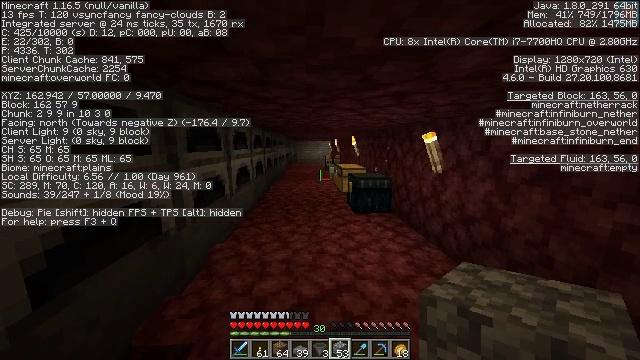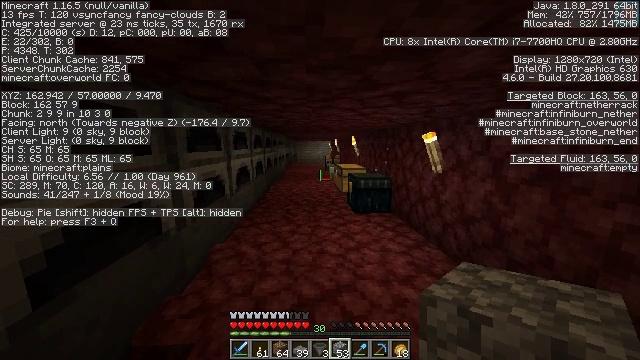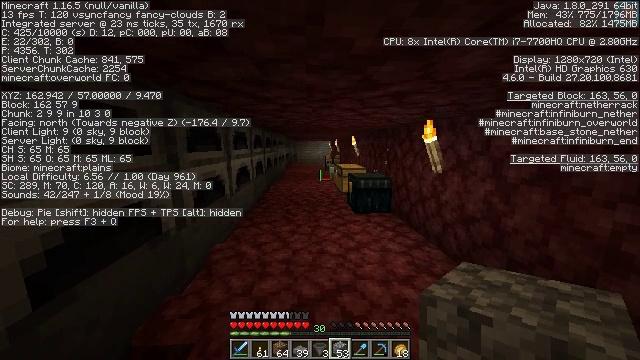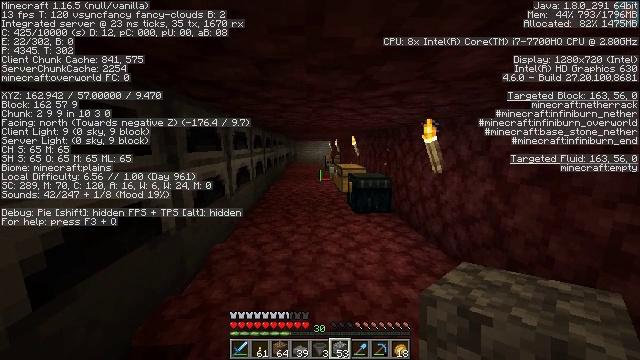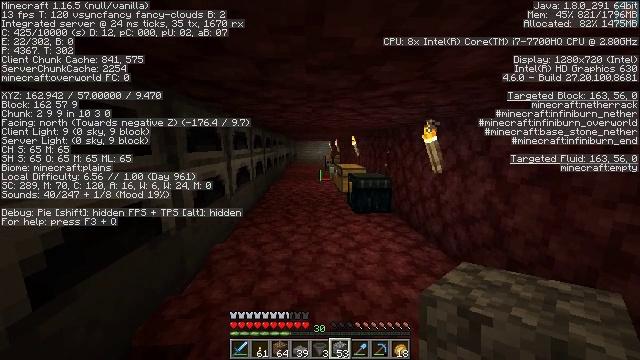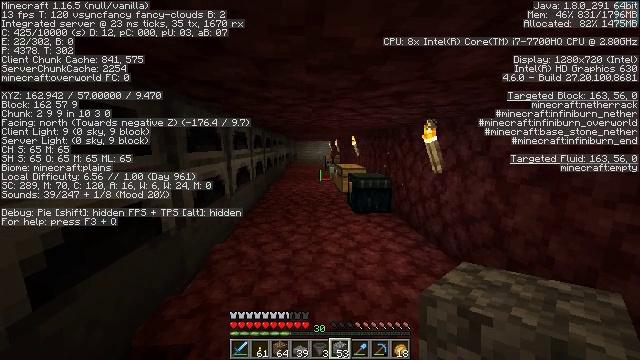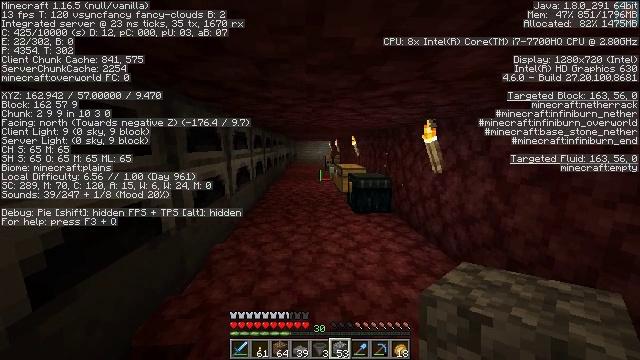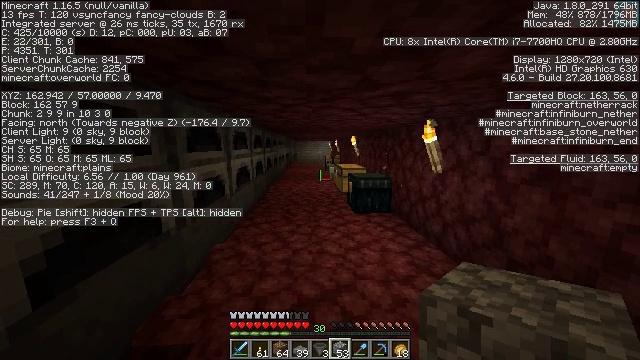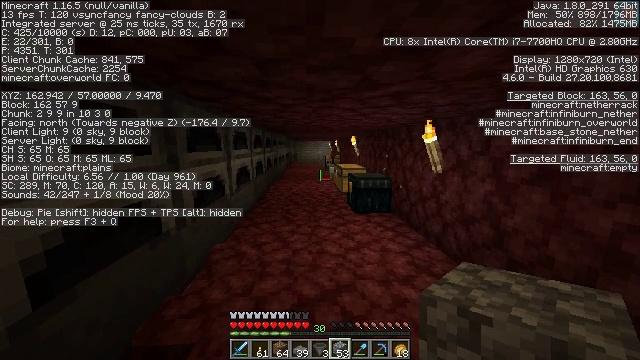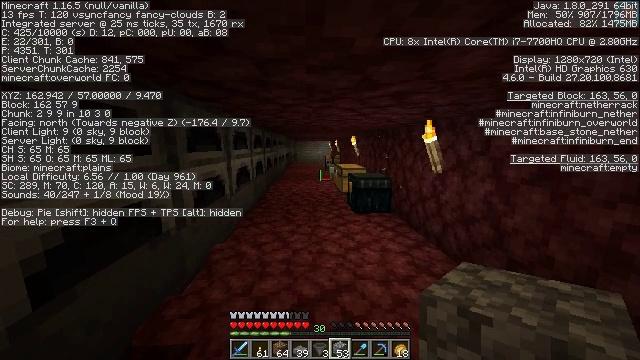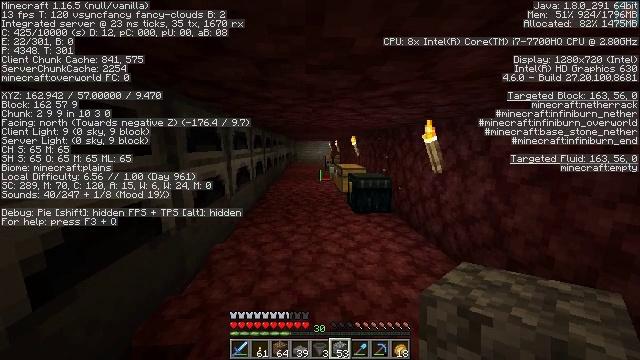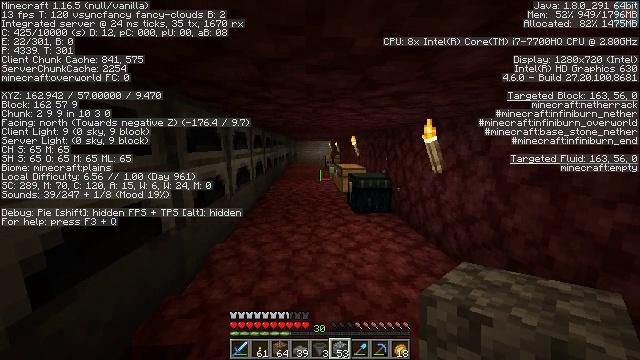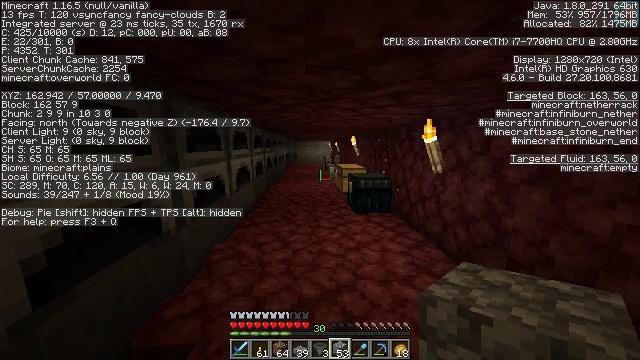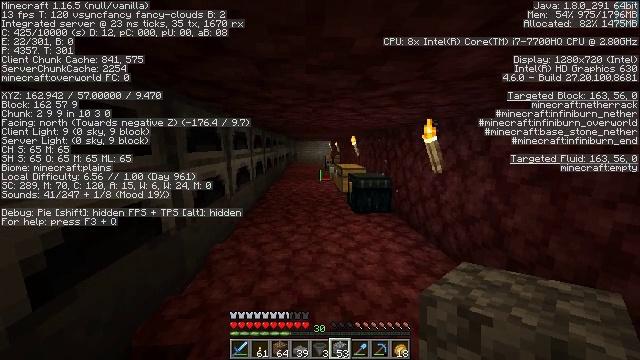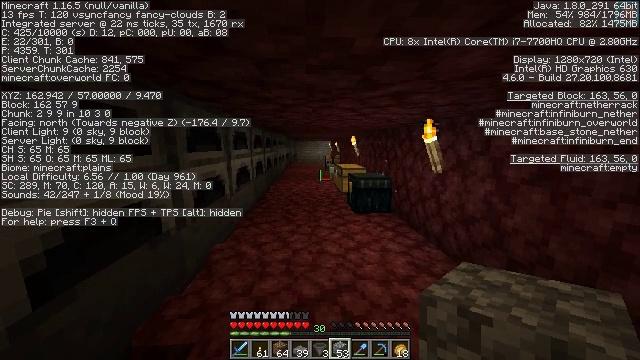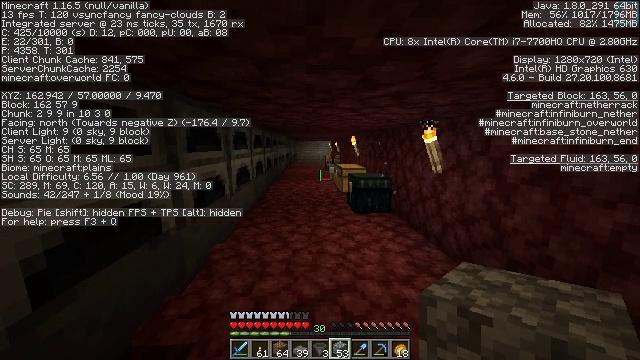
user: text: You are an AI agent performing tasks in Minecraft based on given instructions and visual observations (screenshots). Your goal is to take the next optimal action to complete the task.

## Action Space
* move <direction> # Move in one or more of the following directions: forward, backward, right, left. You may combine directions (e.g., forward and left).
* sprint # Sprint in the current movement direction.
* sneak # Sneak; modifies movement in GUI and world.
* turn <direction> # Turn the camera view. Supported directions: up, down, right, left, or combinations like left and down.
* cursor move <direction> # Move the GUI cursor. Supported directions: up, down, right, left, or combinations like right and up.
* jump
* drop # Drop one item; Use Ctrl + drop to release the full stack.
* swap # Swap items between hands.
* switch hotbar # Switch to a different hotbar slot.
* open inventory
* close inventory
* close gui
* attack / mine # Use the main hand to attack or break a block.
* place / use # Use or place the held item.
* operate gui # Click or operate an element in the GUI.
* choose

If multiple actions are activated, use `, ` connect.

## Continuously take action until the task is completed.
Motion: motion action
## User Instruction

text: Produce an observer by crafting at the table.
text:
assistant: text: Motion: no_op
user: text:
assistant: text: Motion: no_op
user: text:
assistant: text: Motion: no_op
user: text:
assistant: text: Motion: no_op
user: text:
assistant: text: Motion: no_op
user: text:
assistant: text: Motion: no_op
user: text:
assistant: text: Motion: no_op
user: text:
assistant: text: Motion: no_op
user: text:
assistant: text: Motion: no_op
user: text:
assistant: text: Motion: no_op
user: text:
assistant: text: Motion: no_op
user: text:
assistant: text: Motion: no_op
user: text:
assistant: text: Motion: no_op
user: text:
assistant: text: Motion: no_op
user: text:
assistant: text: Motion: no_op
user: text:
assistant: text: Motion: no_op
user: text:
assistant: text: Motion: no_op
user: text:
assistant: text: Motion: no_op
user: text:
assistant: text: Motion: no_op
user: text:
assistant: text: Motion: no_op
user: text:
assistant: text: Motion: no_op
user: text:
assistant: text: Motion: no_op
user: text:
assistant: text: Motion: no_op
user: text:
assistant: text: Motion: no_op
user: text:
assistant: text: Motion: no_op
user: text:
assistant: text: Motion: no_op
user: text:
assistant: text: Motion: no_op
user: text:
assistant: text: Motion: no_op
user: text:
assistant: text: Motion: no_op
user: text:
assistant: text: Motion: no_op